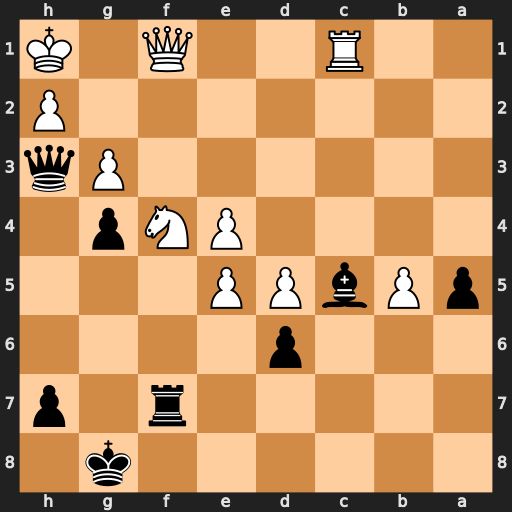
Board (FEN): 6k1/5r1p/3p4/pPbPP3/4PNp1/6Pq/7P/2R2Q1K
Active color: b
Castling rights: -
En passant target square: -
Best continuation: Qxf1+ Rxf1 dxe5 Rc1 Be3 Rc8+ Rf8 Rxf8+ Kxf8 Ne2 a4